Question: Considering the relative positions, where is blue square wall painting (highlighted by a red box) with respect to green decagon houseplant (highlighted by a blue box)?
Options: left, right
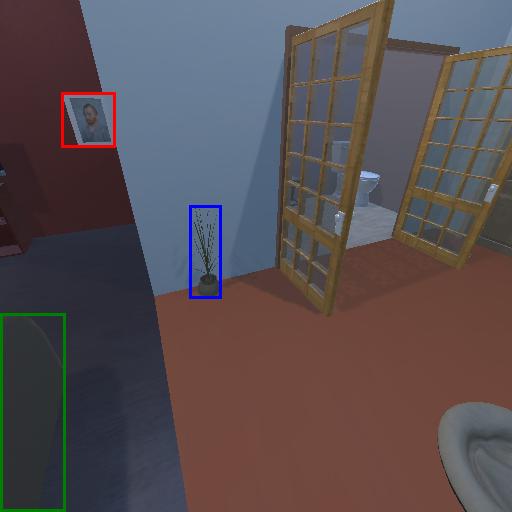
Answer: left